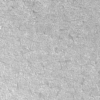
Label: not_dusty